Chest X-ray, AP view. Patient: 34 years old, sex F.
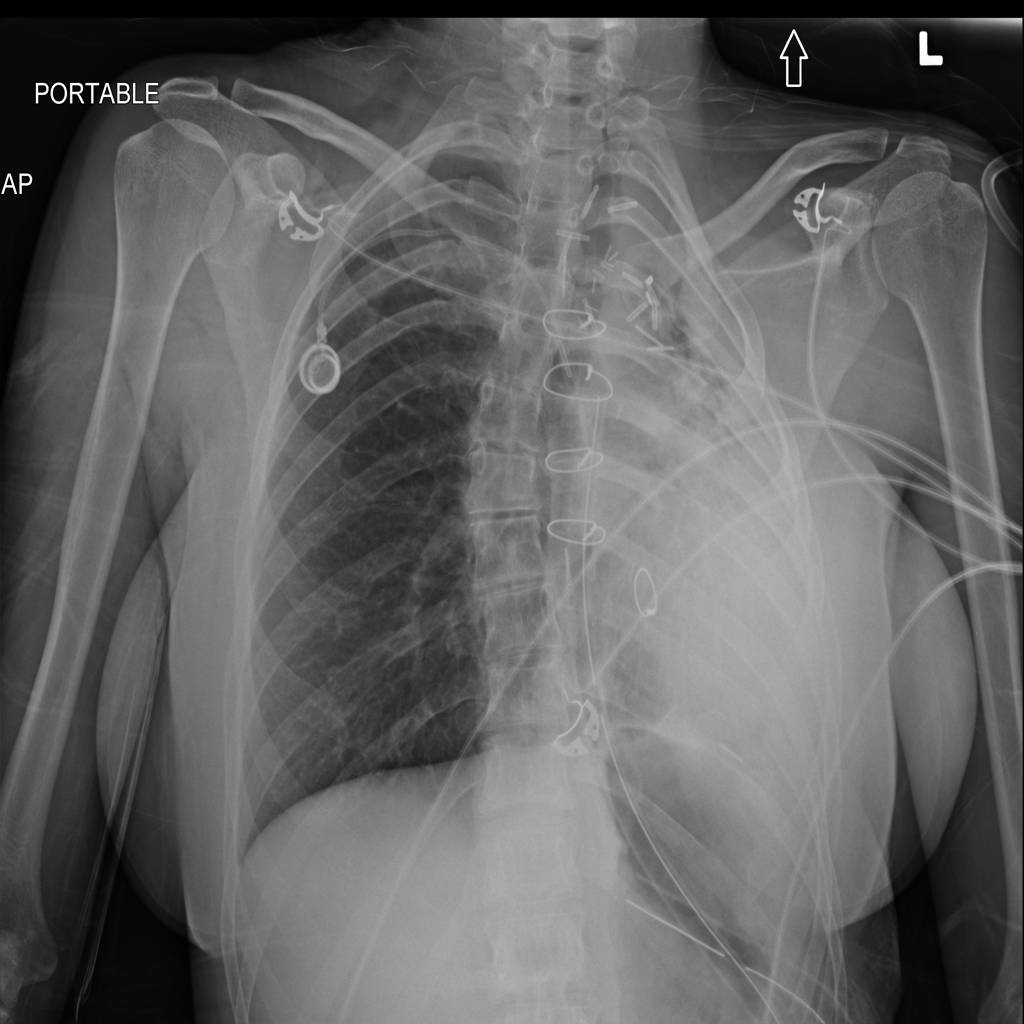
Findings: Effusion